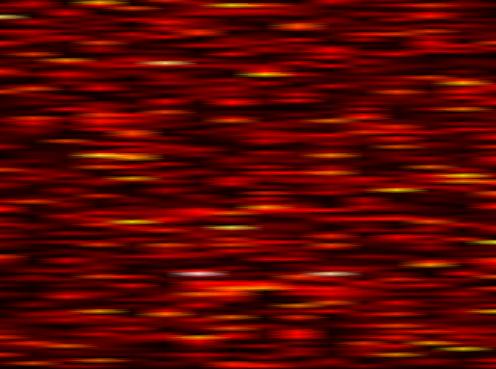
Label: UFMC